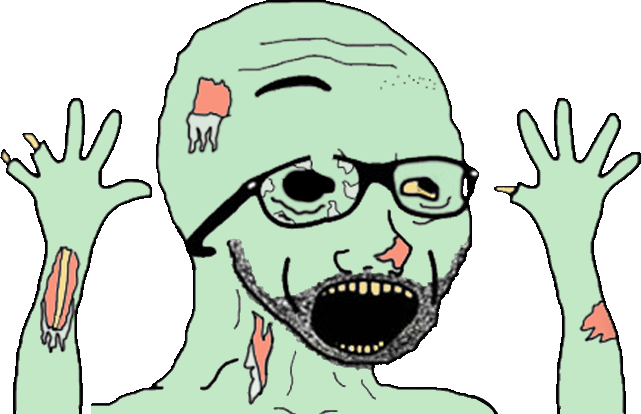
Label: 5_Soyjak